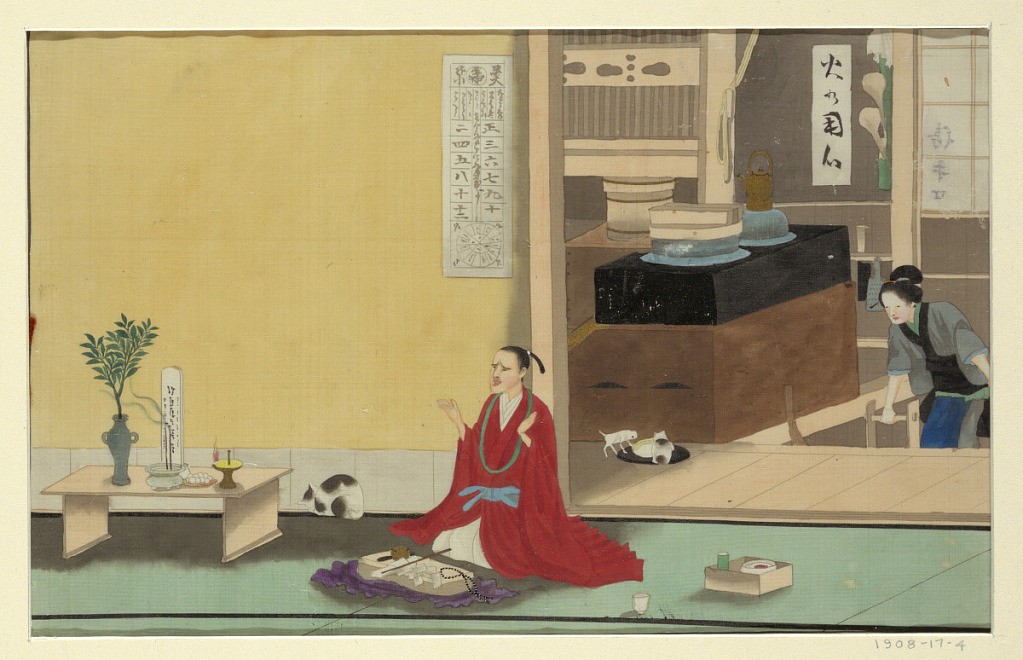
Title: One of Sixteen Scenes of the Death and Burial of a Man
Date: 19th century
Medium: Japan watercolor on silk or paper
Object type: Drawing
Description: From a series of sixteen scenes of the death and burial of a man in Japan.